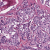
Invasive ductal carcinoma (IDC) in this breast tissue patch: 1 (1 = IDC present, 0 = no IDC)